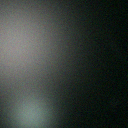
Screen state: off